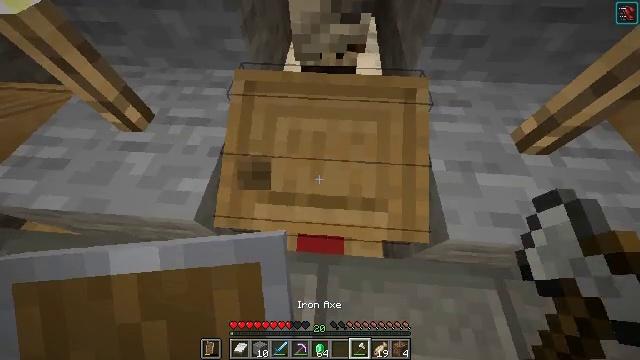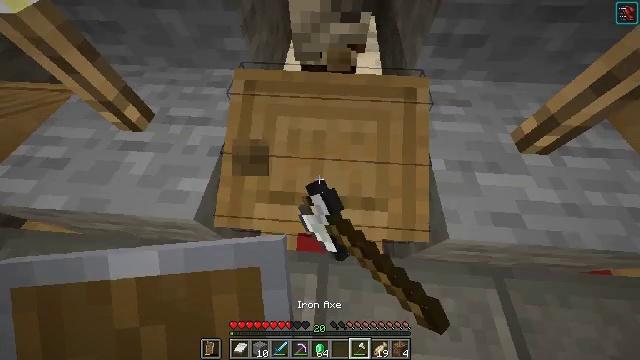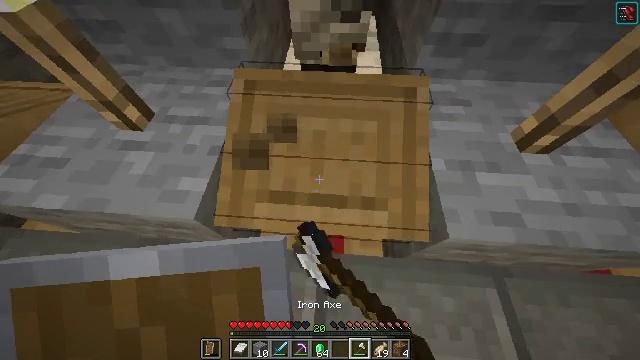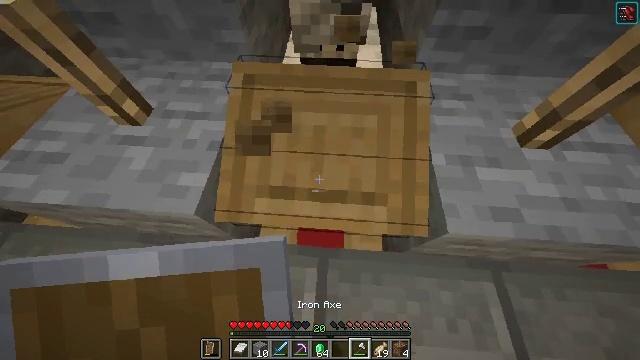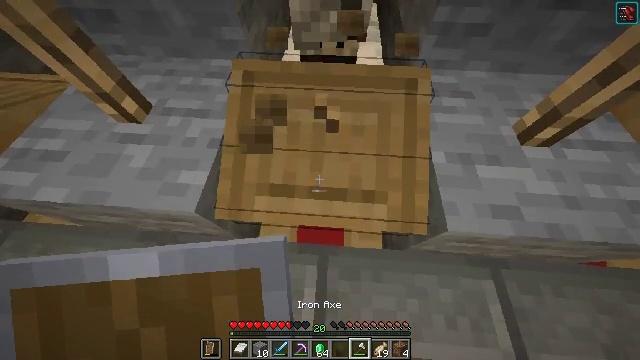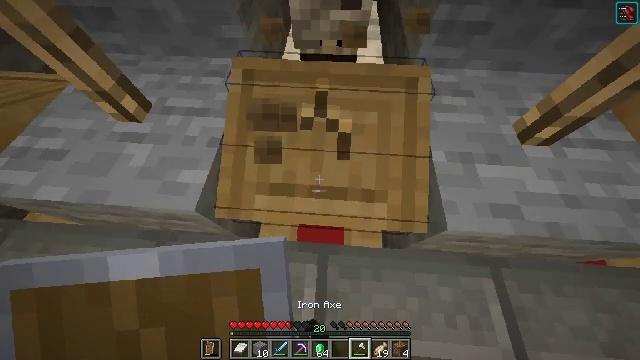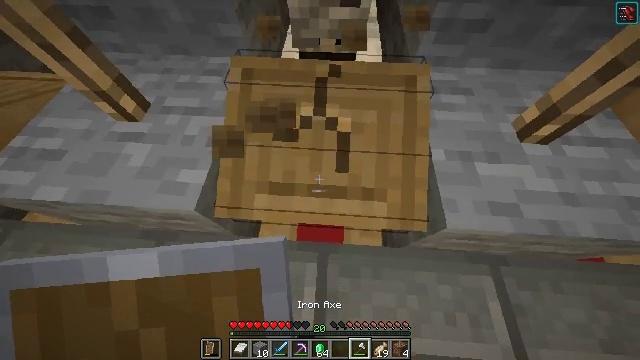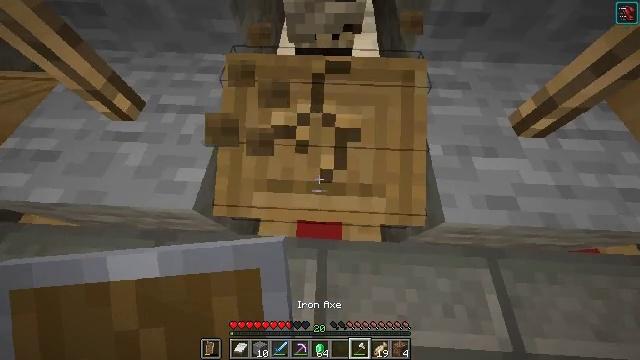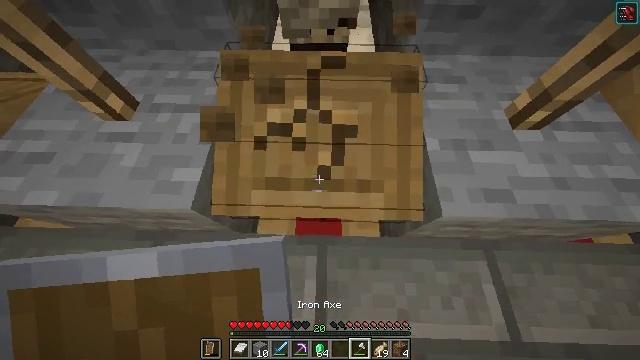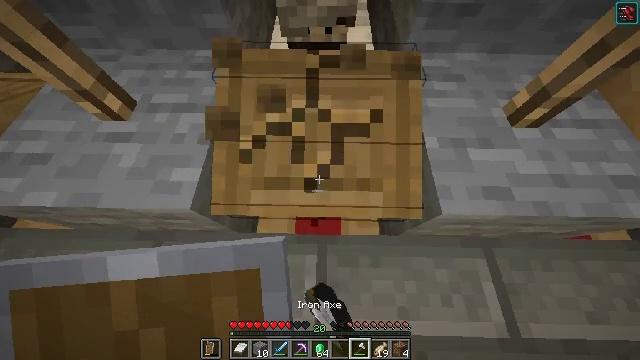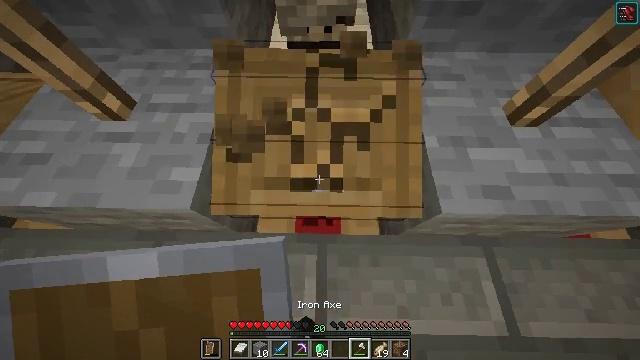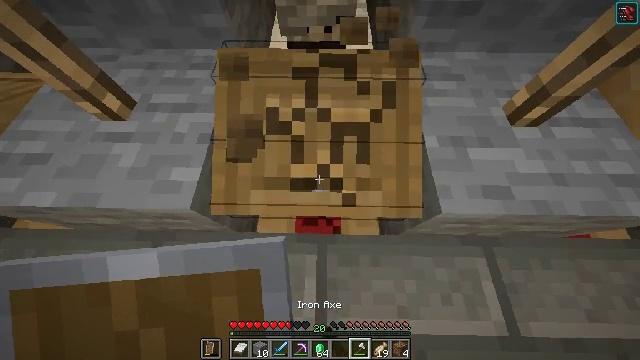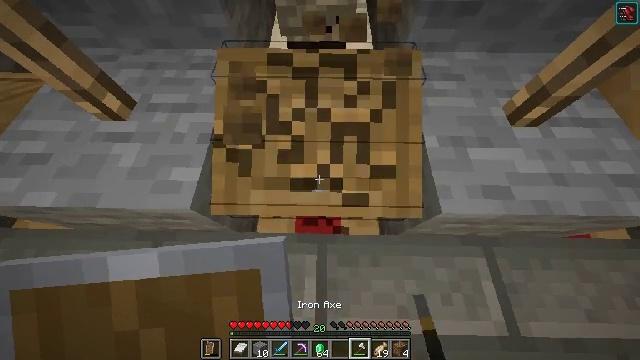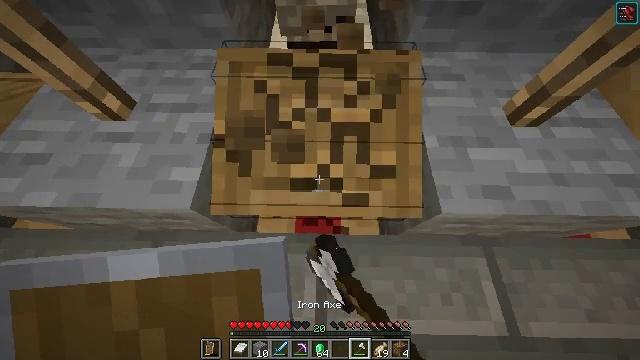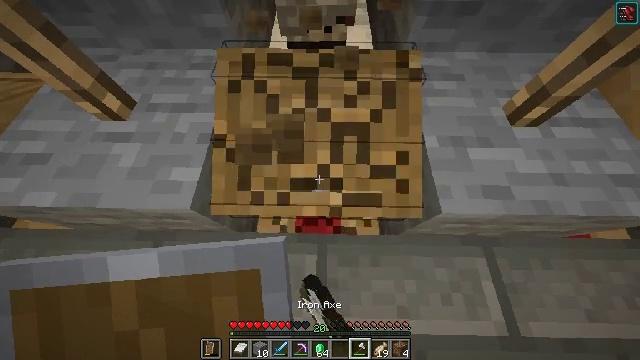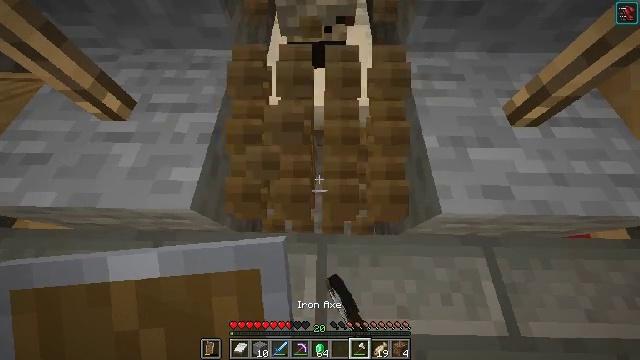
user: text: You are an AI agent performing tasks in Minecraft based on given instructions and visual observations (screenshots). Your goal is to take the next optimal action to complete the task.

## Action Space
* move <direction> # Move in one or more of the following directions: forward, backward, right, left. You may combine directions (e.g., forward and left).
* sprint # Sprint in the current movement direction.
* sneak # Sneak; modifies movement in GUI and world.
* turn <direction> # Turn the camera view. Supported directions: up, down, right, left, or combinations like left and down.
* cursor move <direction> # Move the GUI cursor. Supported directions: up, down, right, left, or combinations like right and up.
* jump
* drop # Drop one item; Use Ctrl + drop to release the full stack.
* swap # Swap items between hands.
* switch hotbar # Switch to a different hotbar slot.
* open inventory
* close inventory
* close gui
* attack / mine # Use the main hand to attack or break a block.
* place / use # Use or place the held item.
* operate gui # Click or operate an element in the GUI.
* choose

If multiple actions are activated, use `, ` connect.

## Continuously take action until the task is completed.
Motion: motion action
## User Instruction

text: Mine the lectern.
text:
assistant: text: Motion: attack / mine
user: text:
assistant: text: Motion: attack / mine
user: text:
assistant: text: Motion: turn down, attack / mine
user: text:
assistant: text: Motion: attack / mine
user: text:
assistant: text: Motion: attack / mine
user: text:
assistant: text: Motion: attack / mine
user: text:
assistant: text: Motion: turn right, attack / mine
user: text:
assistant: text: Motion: turn right, attack / mine
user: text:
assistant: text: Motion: attack / mine
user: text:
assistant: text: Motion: attack / mine
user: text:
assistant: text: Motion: attack / mine
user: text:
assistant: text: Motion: attack / mine
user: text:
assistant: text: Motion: attack / mine
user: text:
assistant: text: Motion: attack / mine
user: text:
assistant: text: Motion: attack / mine
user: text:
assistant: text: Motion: attack / mine
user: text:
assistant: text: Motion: no_op
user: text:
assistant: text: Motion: no_op
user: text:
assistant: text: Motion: no_op
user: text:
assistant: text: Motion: no_op